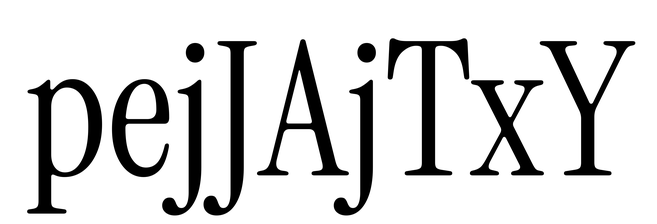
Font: InstrumentSerif-Regular